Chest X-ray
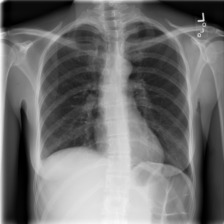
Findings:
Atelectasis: negative
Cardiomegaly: negative
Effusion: negative
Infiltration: negative
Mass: negative
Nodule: negative
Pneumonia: negative
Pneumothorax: negative
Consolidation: negative
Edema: negative
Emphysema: negative
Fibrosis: negative
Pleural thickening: negative
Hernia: negative